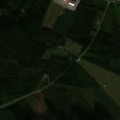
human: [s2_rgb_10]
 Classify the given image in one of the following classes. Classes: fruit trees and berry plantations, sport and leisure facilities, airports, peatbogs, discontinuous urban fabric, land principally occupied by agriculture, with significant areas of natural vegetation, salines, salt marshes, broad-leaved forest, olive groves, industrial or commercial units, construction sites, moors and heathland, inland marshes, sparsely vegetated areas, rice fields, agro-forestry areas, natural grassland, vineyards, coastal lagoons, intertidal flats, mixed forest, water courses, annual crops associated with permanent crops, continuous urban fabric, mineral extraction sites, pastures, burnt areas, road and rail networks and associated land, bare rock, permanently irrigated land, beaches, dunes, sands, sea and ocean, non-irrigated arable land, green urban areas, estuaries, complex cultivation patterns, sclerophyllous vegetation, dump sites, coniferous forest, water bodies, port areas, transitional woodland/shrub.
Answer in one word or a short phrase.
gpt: discontinuous urban fabric, non-irrigated arable land, broad-leaved forest, coniferous forest, mixed forest, transitional woodland/shrub